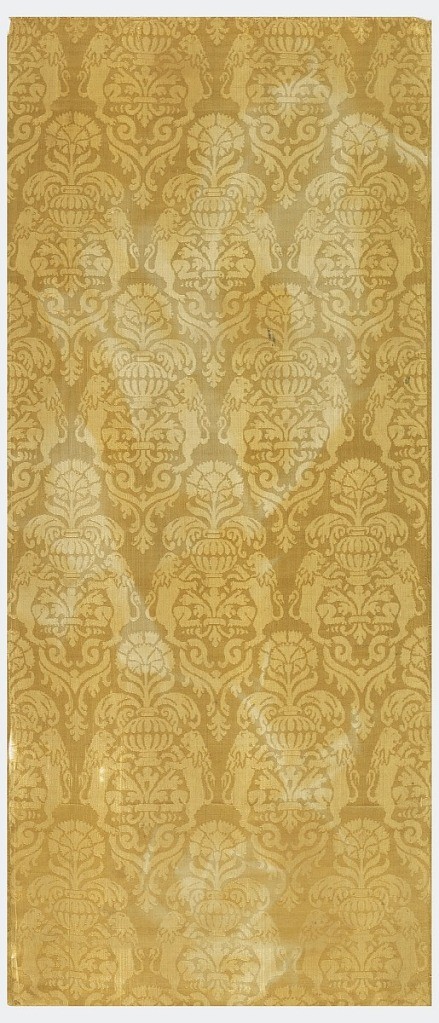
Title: Fragment
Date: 17th century
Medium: silk Technique: 5-harness satin damask
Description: Yellow damask with an allover design of a carnation in a vase above two confronted, rampant lions forming an ogival shape.